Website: bh-photo
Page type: customer-info-address
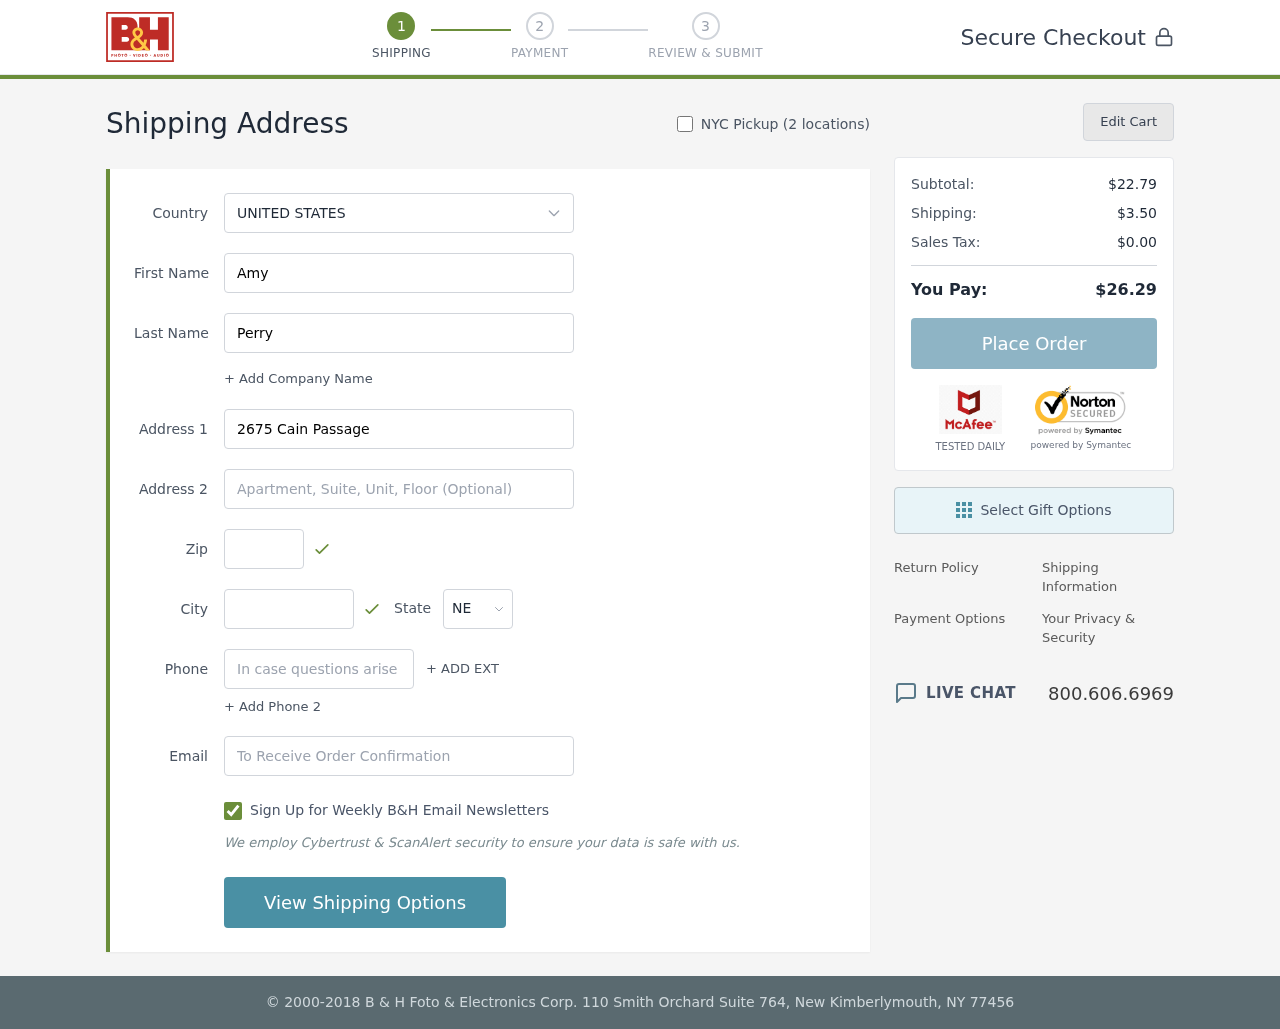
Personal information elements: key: PII_CITY
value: Gomezton
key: PII_COUNTRY
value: United States
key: PII_EMAIL
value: aperry@hotmail.com
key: PII_FIRSTNAME
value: Amy
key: PII_LASTNAME
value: Perry
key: PII_PHONE
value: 6718053827
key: PII_POSTCODE
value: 86239
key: PII_STATE_ABBR
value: NE
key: PII_STREET
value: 2675 Cain Passage
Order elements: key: ORDER_SUBTOTAL
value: $22.79
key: ORDER_SHIPPING_COST
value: $3.50
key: ORDER_TAX
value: $0.00
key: ORDER_TOTAL
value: $26.29